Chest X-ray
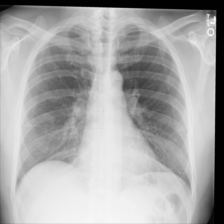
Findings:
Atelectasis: negative
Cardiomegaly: negative
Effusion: negative
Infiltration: negative
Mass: negative
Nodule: negative
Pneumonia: negative
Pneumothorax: negative
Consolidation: negative
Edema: negative
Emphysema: negative
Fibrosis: negative
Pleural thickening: negative
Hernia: negative